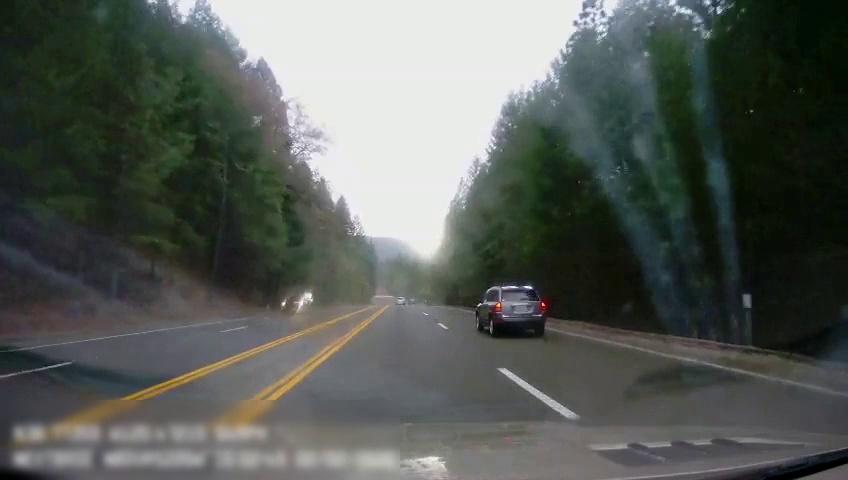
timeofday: Day
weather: Cloudy
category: Drivable Space
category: Vehicles | Car
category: Vehicles | Car
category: Vehicles | Car
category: Lanes | Alternate Lane
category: Lanes | Alternate Lane
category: Lanes | Alternate Lane
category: Lanes | Current Lane
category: Lanes | Current Lane
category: Lanes | Alternate Lane